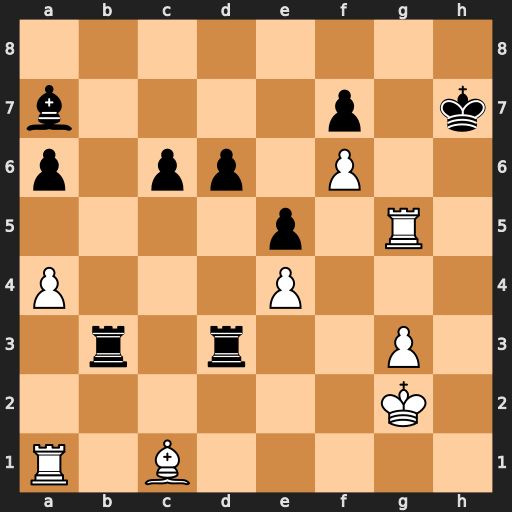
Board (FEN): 8/b4p1k/p1pp1P2/4p1R1/P3P3/1r1r2P1/6K1/R1B5
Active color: w
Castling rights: -
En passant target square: -
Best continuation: Rg7+ Kh8 Ba3 Rd2+ Kh3 Bf2 Rh1 Bxg3 Rxg3 Rxg3+ Kxg3+